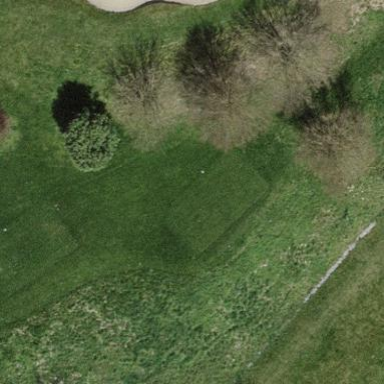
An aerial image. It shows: Grassy area designated as golf tee.